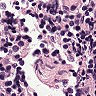
Metastatic tissue present: no